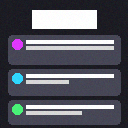
Screen state: on